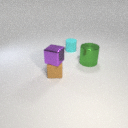
large green metal cylinder in front of small cyan rubber cylinder